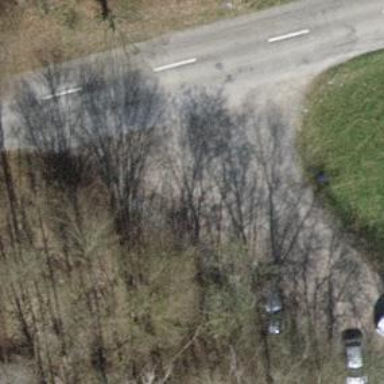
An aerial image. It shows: Road serving as parking aisle.